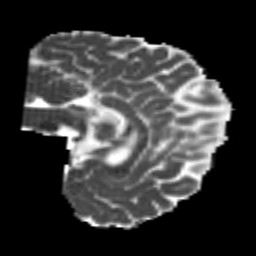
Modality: MD
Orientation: sagittal
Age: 25
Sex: male
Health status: healthy
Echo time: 0.074 s